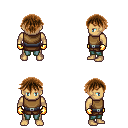
a pixel art fantasy rpg character, male body template, human, tanned skin, leather chest armor, teal pants, brown short bangs hairstyle, gold gloves, four views (front, back, left, right), 2x2 character sprite sheet, small pixel art, hard edges, no anti-aliasing